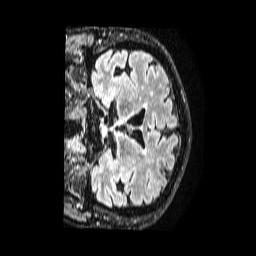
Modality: FLAIR
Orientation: coronal
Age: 57
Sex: male
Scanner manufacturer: philips
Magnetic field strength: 1.5 T
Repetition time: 4.8 s
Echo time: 0.3 s